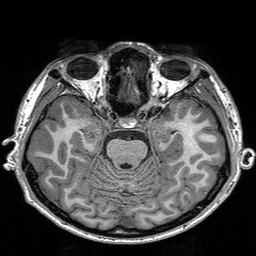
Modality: T1w
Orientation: coronal
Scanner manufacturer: siemens
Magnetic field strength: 3 T